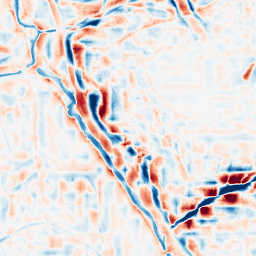
Category: wavelet
Decomposition family: wavelet_reverse_biorthogonal
Decomposition parameters: wavelet: rbio4.4
level: 4
Upsampling method: quartic
Upsampling parameters: scale: 2
Upsampling scale: 2